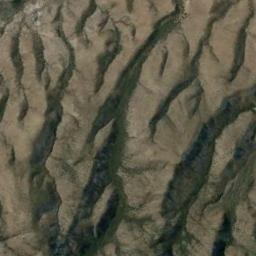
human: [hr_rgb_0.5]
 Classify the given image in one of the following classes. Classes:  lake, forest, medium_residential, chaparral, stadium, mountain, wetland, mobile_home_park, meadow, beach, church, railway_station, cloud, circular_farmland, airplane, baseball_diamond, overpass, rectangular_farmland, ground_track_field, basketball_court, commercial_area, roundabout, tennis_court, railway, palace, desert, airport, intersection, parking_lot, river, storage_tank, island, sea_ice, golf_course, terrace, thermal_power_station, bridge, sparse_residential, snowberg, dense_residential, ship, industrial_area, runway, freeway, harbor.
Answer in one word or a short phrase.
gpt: mountain